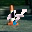
Label: 4